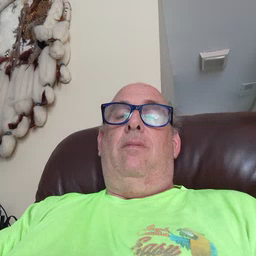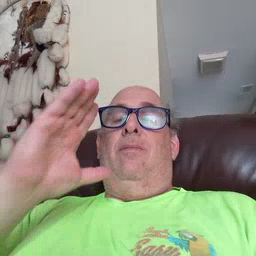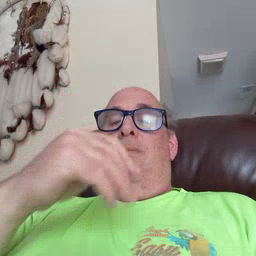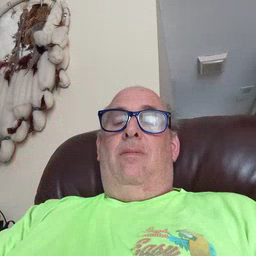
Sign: pretty